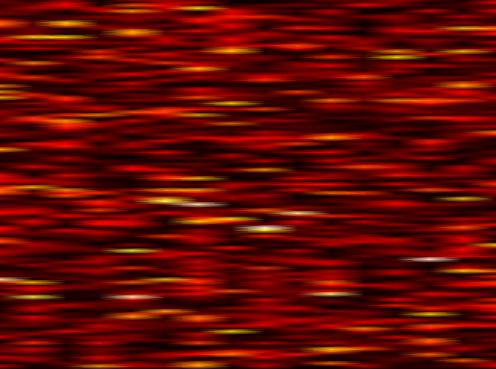
Label: FOFDM